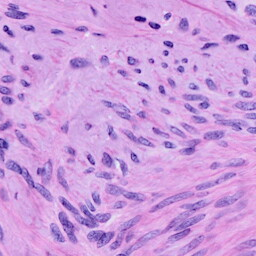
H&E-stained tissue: Cervix